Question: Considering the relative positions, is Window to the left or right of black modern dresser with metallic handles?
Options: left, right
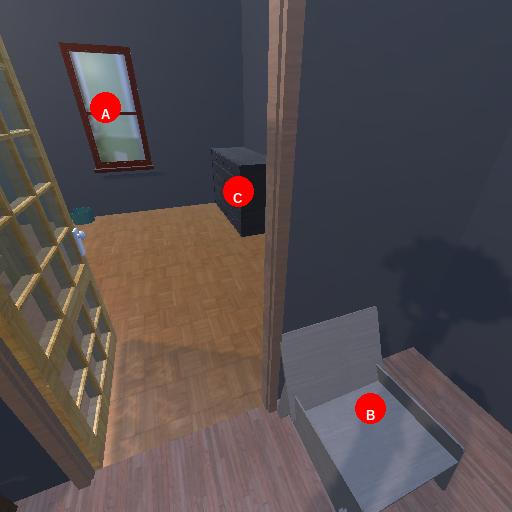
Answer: left